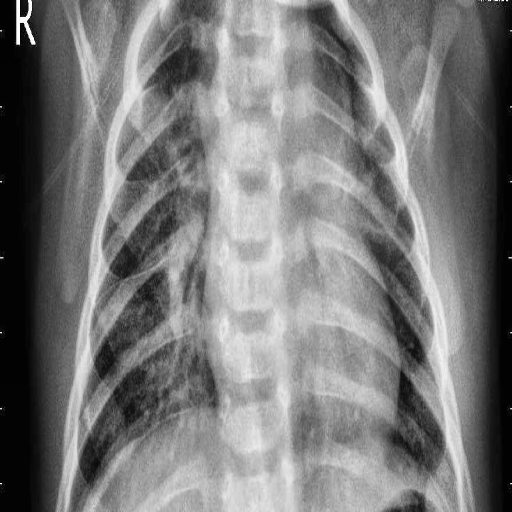
Finding: PNEUMONIA